Question: I want to have the following outcome:

and i was writing the following code for this purpose:
'''
String[][] teamView = new String[24][35];
int [] numbers = new int[]{};
int k =1;
for(int i=0; i< 24; i++)
{
for(int j = 0 ; j< 35; j++)
{
if (j == 0 && i==0){teamView[i][j] = "@";}
else if(j==0){ teamView[i][j] += (char)(i + 64) ;}
else if (j==1){teamView[i][j] = " " ;}
else if (i ==0 ){
switch (j){
case 3:
teamView[i][j] = "1" ;
break;
case 6:
teamView[i][j] = "2" ;
break;
case 9:
teamView[i][j] = "3" ;
break;
case 12:
teamView[i][j] = "4" ;
break;
case 15:
teamView[i][j] = "5" ;
break;
case 18:
teamView[i][j] = "6" ;
break;
case 21:
teamView[i][j] = "7" ;
break;
case 24:
teamView[i][j] = "8" ;
break;
case 27:
teamView[i][j] = "9" ;
break;
case 30:
teamView[i][j] = "10" ;
break;
}
}else if (i ==0){teamView[i][j] = " ";}else
teamView[i][j] = "#";
System.out.print(teamView[i][j]);
}
System.out.print("
");
}
'''
but the problem is that now i get null in-between the numbers in the first row, also before the letters in the first column. why do i get these nulls in the print? how can i improve my loops?
it is about the battleship game in EDX(<URL> , if anyone have an idea please help me, thank you.
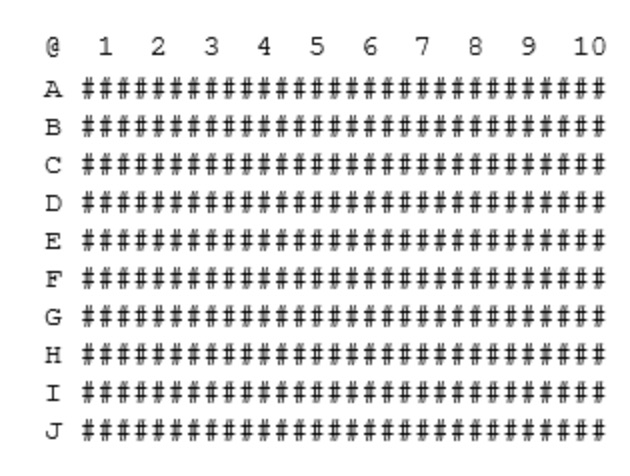
Answer: The nulls at the first line are happening because you have 2 repeated conditional statements 'if (i == 0)' and the other nulls on each line are happening because you are concatenating the char with the string using '+=' which is giving nullA etc so instead do this:
'''
String[][] teamView = new String[24][35];
for (int i = 0; i < teamView.length; i++)
{
for (int j = 0; j < teamView[i].length; j++)
{
if (j == 0 && i == 0)
{
teamView[i][j] = "@";
} else if (j == 0)
{
teamView[i][j] = String.valueOf((char) (i + 64)) ; // the nulls on each line fix
} else if (j == 1)
{
teamView[i][j] = " ";
} else if (i == 0 && j % 3 == 0) //instead of the only i == 0 check its a multiple of 3
{
teamView[i][j] = String.valueOf(j / 3); //instead of the switch you can just divide the j by 3 if it's is a multiple of 3
} else if (i == 0)
{
teamView[i][j] = " ";
} else
teamView[i][j] = "#";
System.out.print(teamView[i][j]);
}
System.out.print("
");
}
}
'''
Output
'''
@ 1 2 3 4 5 6 7 8 9 10 11
A #################################
B #################################
C #################################
D #################################
E #################################
F #################################
G #################################
H #################################
I #################################
J #################################
K #################################
L #################################
M #################################
N #################################
O #################################
P #################################
Q #################################
R #################################
S #################################
T #################################
U #################################
V #################################
W #################################
'''